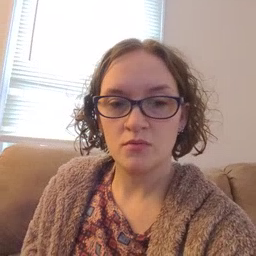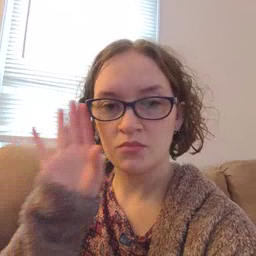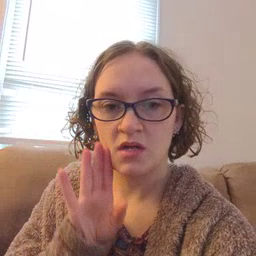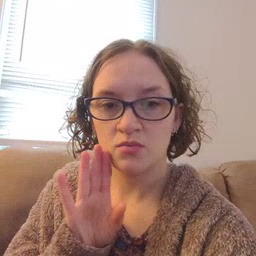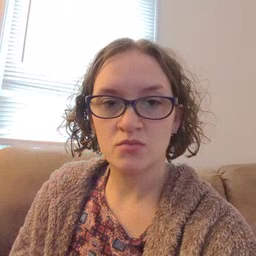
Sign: brown